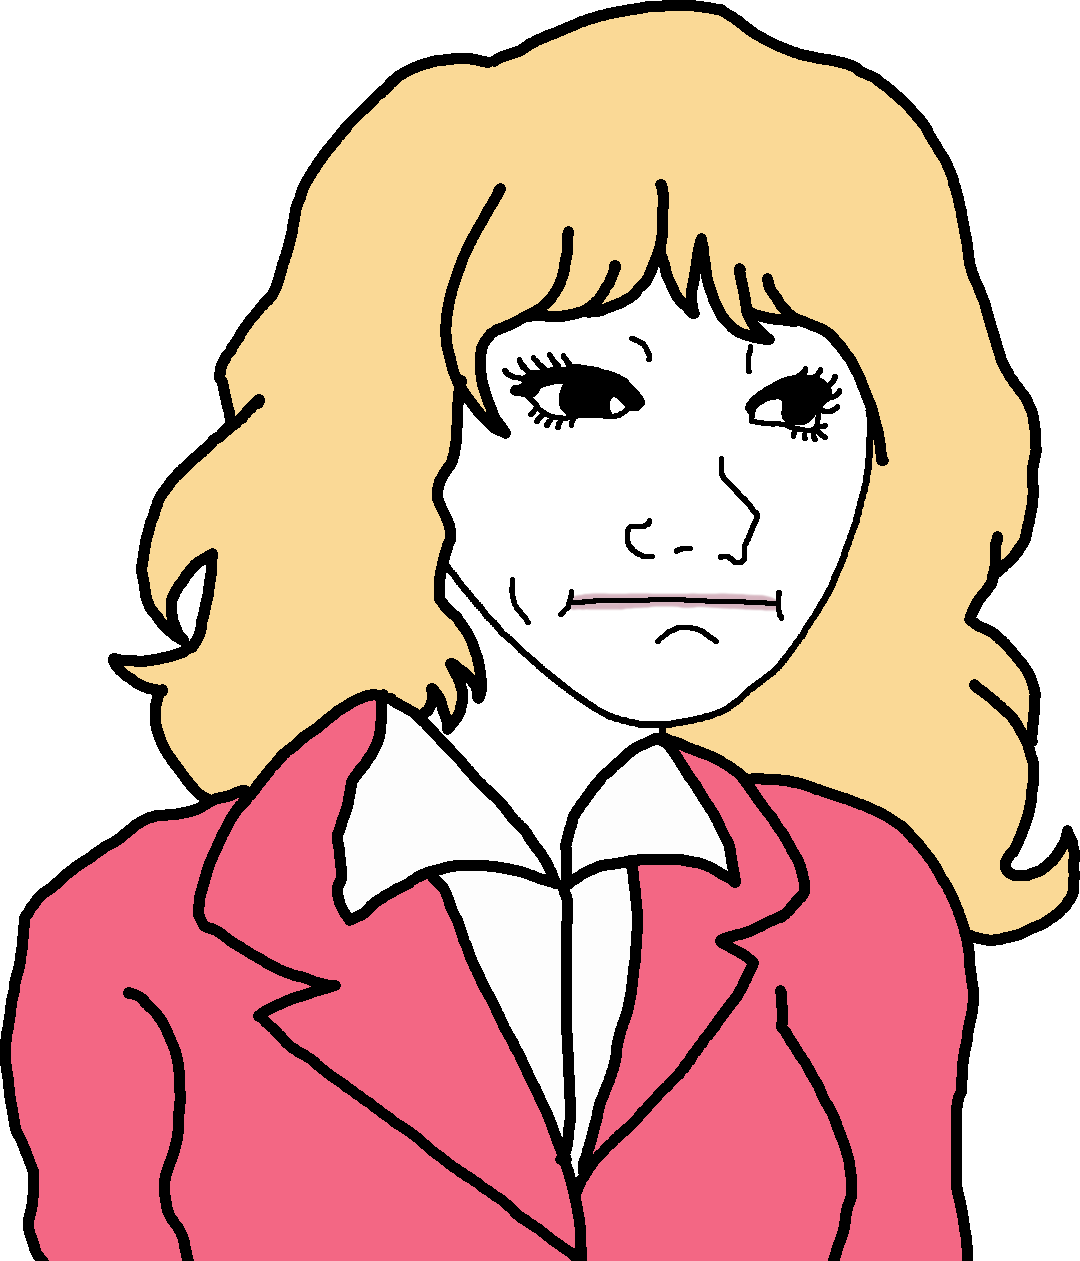
Label: 5_Daddys_Girl